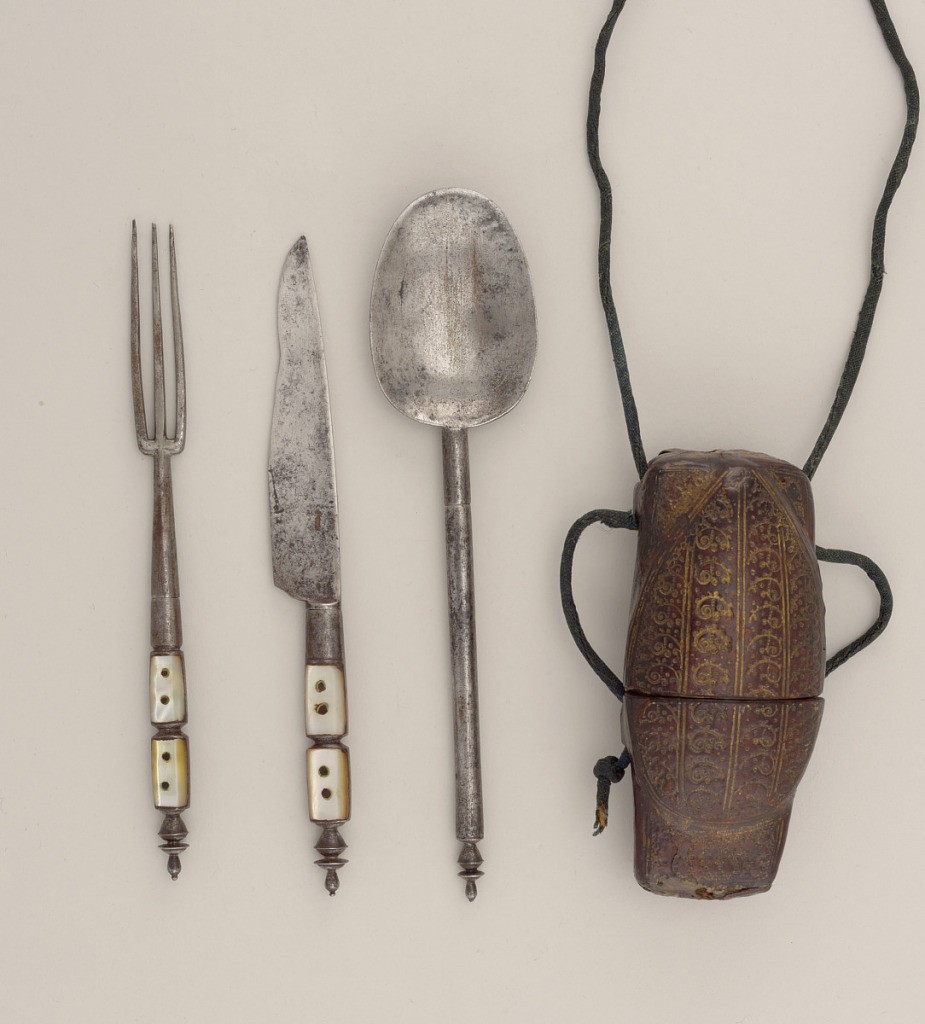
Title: Spoon Handle with Threaded Hole
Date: early 17th century
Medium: steel
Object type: spoon handle
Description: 1985-103-253-a: Small case for six implements, stamped leather wit...;     1985-103-253-b: Oval rat-tail spoon bowl with round neck and screw...;     1985-103-253-c: Plain straight handle with finial on top, can be s...;     1985-103-253-d: Waisted steel handle inlaid with mother-of-pearl, ...;     1985-103-253-e: Slightly curved upper edge, lower edge curving tow...;     1985-103-253-f: Waisted handle inlaid with mother-of-pearl, four r...;     1985-103-253-g: Three straight tines, rounded shoulders and plain ...